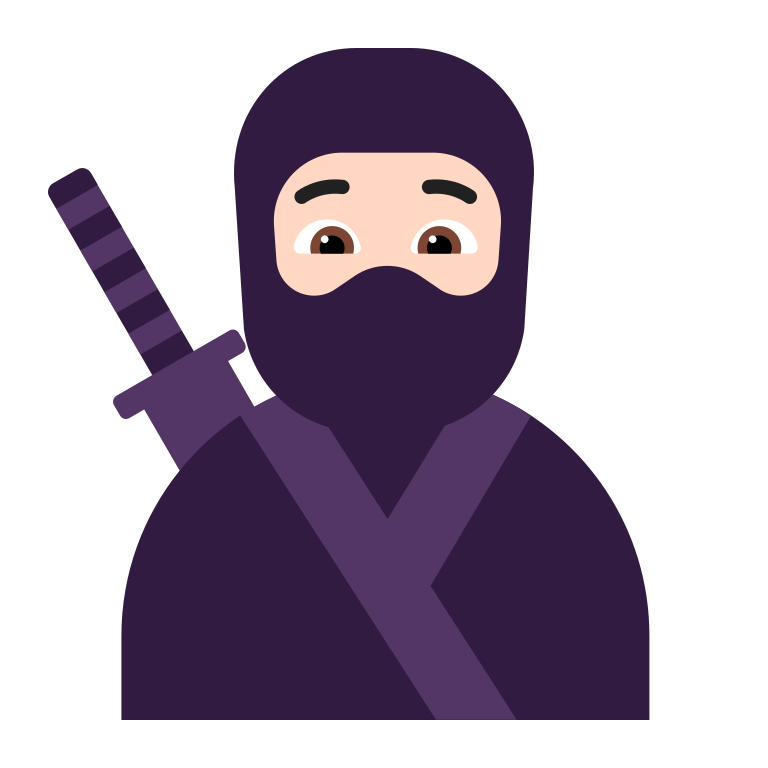
ninja flat light